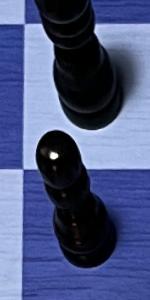
Label: Pawn_Black